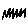
Label: zigzag